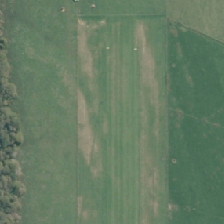
Land cover: urban_parkland